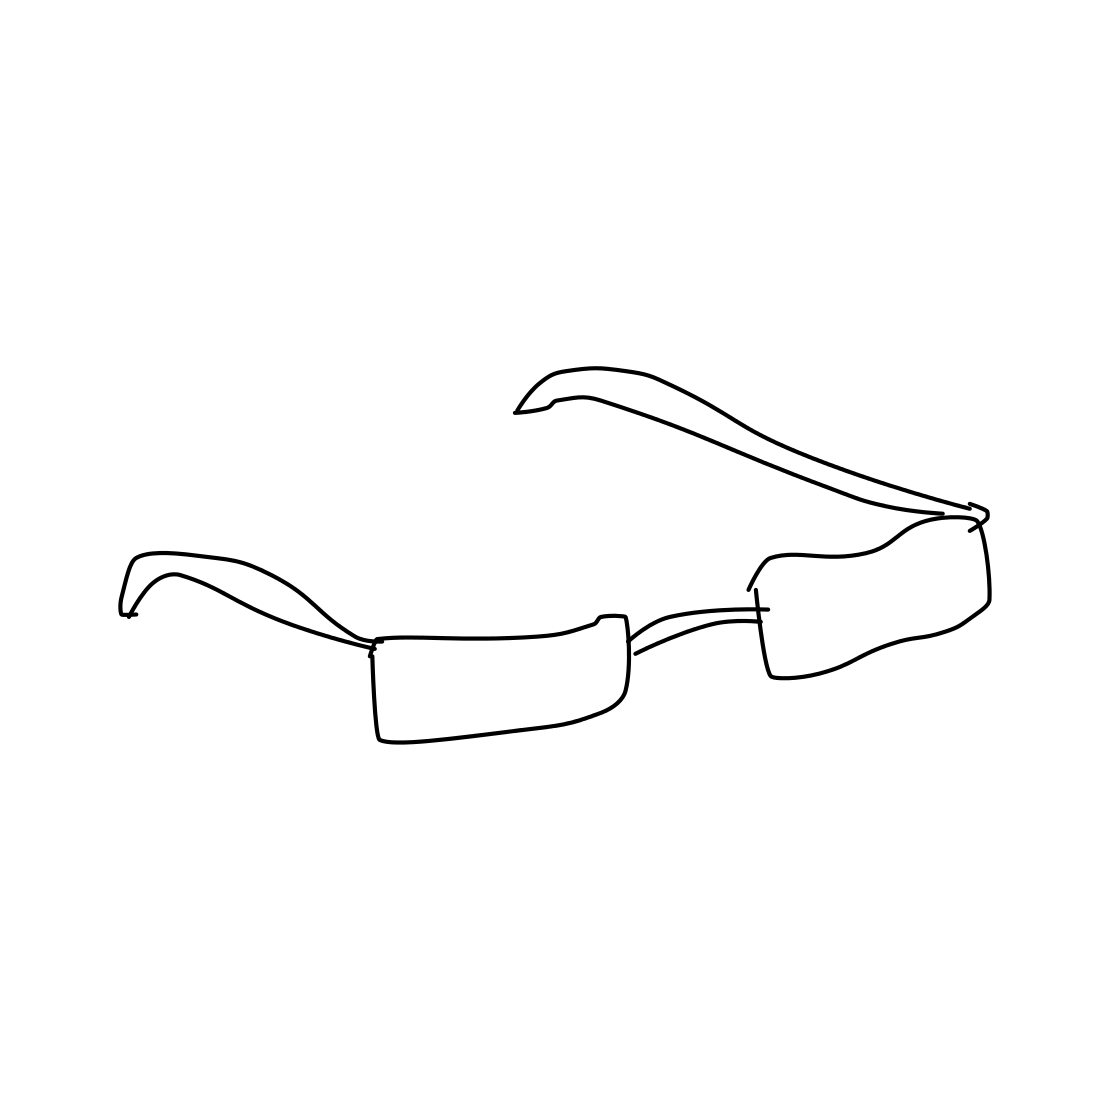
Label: eyeglasses